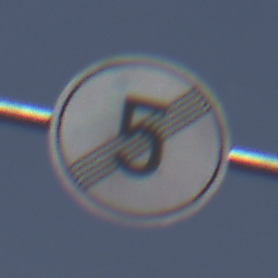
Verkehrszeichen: EndeGeschwindigkeit5
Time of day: Midday
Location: Outdoor (Nature)
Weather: PartlyCloudy
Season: NotSpecified
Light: Natural